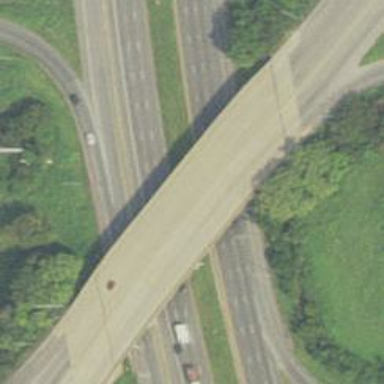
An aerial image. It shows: Motorway junction.